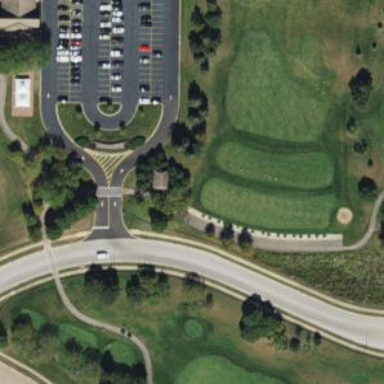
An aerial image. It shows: Service road used as golf cart path.